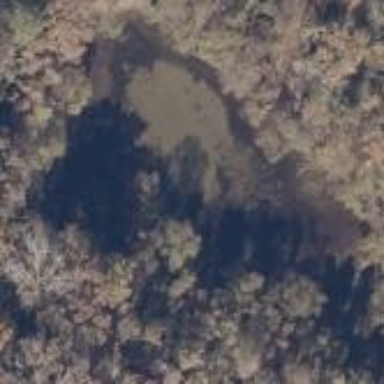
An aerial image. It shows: Serene pond surrounded by nature.